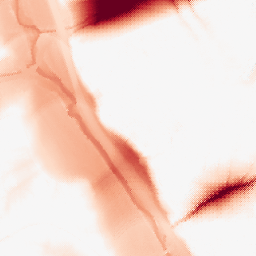
Category: morphological
Decomposition family: tophat
Decomposition parameters: size: 50
mode: black
Upsampling method: regularized
Upsampling parameters: scale: 4
lambda_reg: 0.1
Upsampling scale: 4